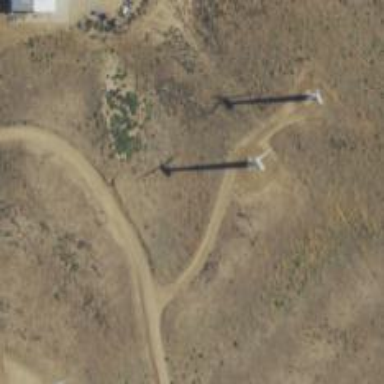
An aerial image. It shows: Wind power generator.